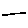
Label: line